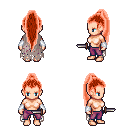
a pixel art fantasy rpg character, female body template, human, light skin, gray tattered cape, magenta pants, red extra-long topknot hairstyle, white cloth bracers, dagger, four views (front, back, left, right), 2x2 character sprite sheet, small pixel art, hard edges, no anti-aliasing